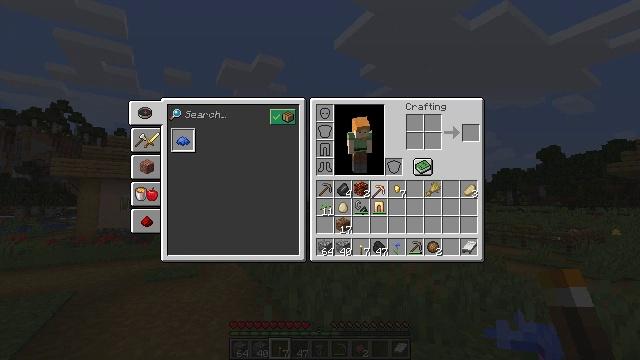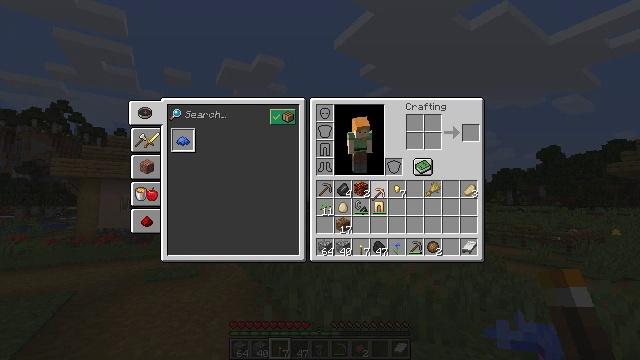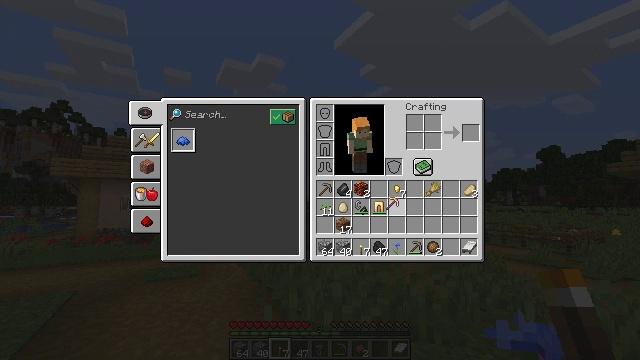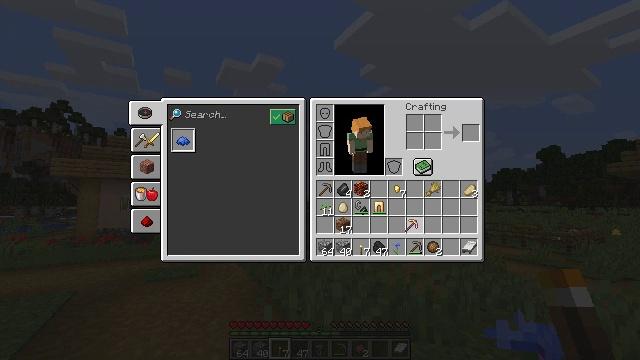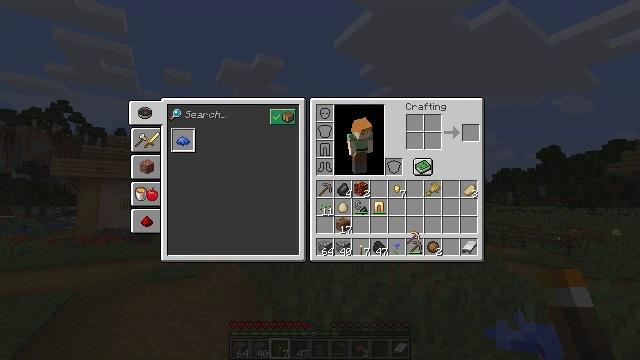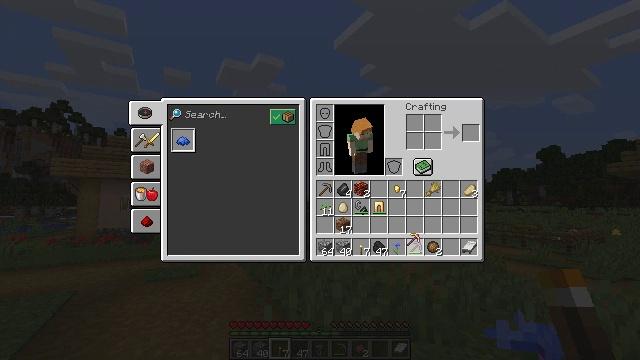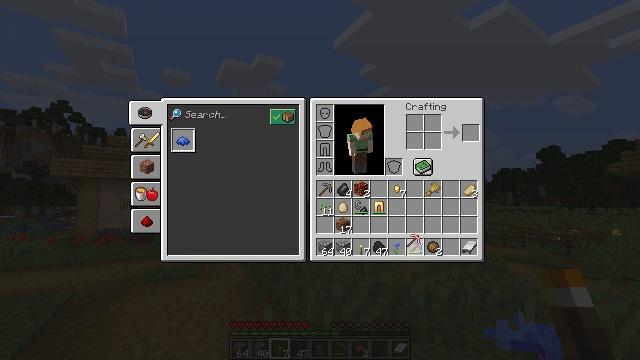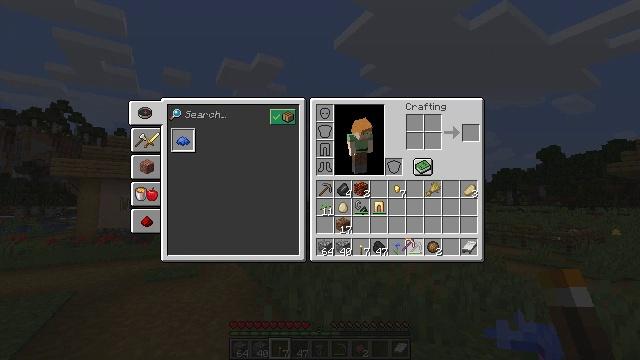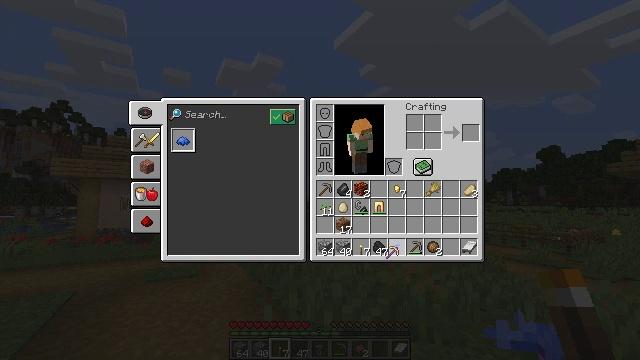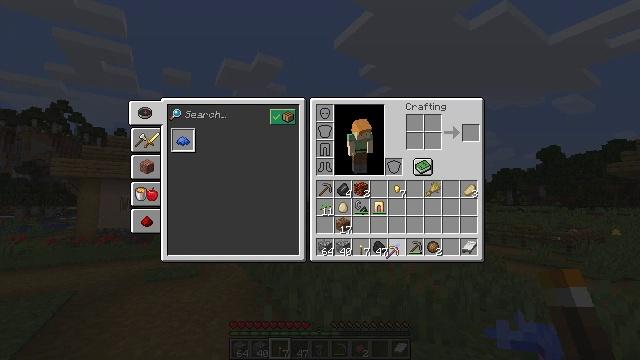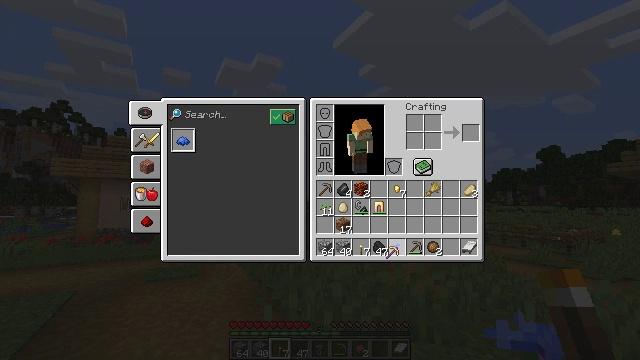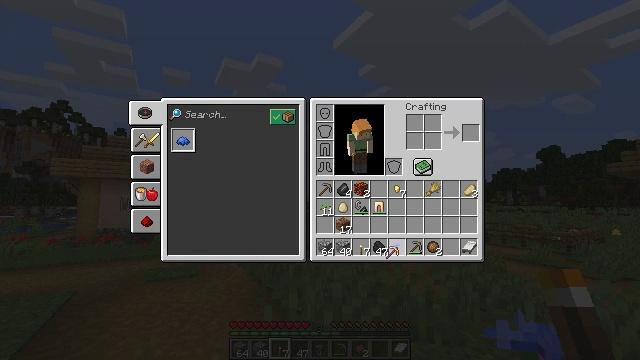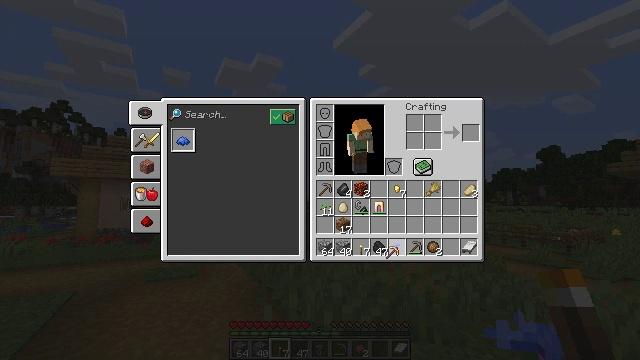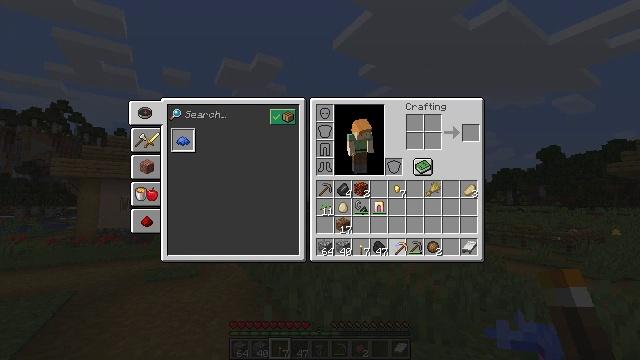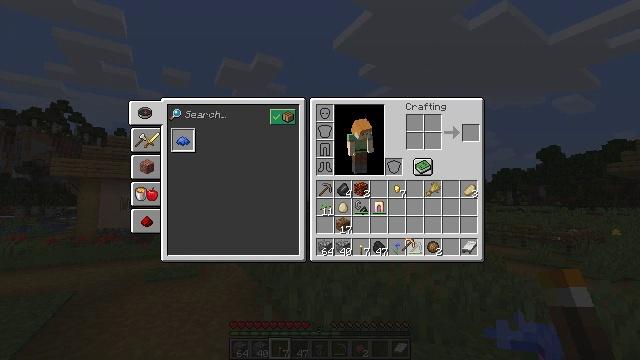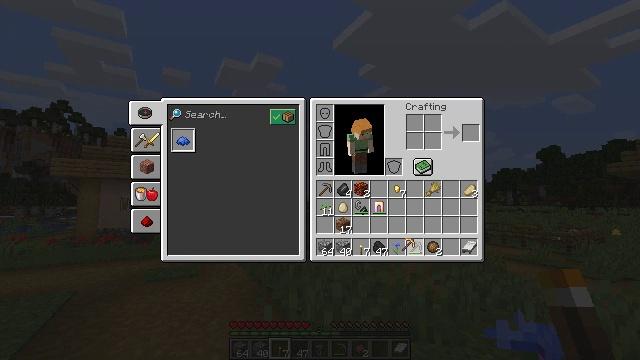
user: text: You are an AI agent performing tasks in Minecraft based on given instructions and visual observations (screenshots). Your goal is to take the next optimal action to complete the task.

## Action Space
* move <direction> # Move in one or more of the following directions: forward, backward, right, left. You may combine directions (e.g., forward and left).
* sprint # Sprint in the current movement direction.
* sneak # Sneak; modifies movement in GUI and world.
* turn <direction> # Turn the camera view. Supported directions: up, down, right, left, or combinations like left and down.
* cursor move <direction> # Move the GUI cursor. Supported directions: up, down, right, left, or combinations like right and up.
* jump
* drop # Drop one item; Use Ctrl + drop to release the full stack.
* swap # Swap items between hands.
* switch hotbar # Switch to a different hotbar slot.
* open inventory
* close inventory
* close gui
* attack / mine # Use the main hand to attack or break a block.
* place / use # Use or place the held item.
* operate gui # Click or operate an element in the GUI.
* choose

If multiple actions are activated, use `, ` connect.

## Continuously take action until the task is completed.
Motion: motion action
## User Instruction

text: Mine the grass in the plains.
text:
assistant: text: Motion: move forward
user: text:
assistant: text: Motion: move forward, turn right and down
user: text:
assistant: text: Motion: move forward, turn right and down
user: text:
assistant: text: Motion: move forward, turn down
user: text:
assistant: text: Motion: move forward
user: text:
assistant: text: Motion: move forward
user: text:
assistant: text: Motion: move forward
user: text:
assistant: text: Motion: move forward, turn left and down
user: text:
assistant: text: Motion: move forward
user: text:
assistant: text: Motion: move forward
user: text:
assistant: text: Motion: move forward
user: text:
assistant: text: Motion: move forward
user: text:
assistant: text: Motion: move forward, turn right
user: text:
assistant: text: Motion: move forward, turn right
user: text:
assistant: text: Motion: move forward
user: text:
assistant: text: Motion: move forward
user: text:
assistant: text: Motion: move forward, attack / mine
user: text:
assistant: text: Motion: move forward, attack / mine
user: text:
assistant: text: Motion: move forward, attack / mine
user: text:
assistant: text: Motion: move forward, attack / mine
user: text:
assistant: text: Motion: move forward
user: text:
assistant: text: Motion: move forward
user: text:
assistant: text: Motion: move forward
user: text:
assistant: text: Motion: move forward
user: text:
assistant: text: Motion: move forward
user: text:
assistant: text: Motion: move forward
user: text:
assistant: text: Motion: move forward
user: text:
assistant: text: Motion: move forward
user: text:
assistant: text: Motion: move forward
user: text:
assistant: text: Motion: move forward